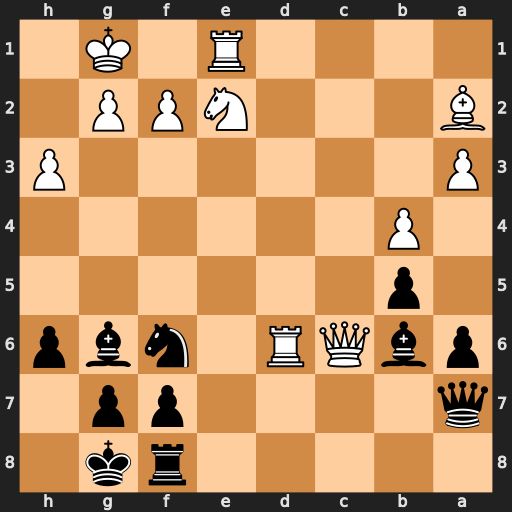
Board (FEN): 5rk1/q4pp1/pbQR1nbp/1p6/1P6/P6P/B3NPP1/4R1K1
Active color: b
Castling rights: -
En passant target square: -
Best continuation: Bxf2+